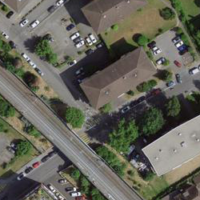
EUNIS habitat code: 54
Species observed at this site:
Lapsana communis
Heracleum sphondylium